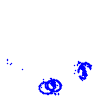
Particle: proton